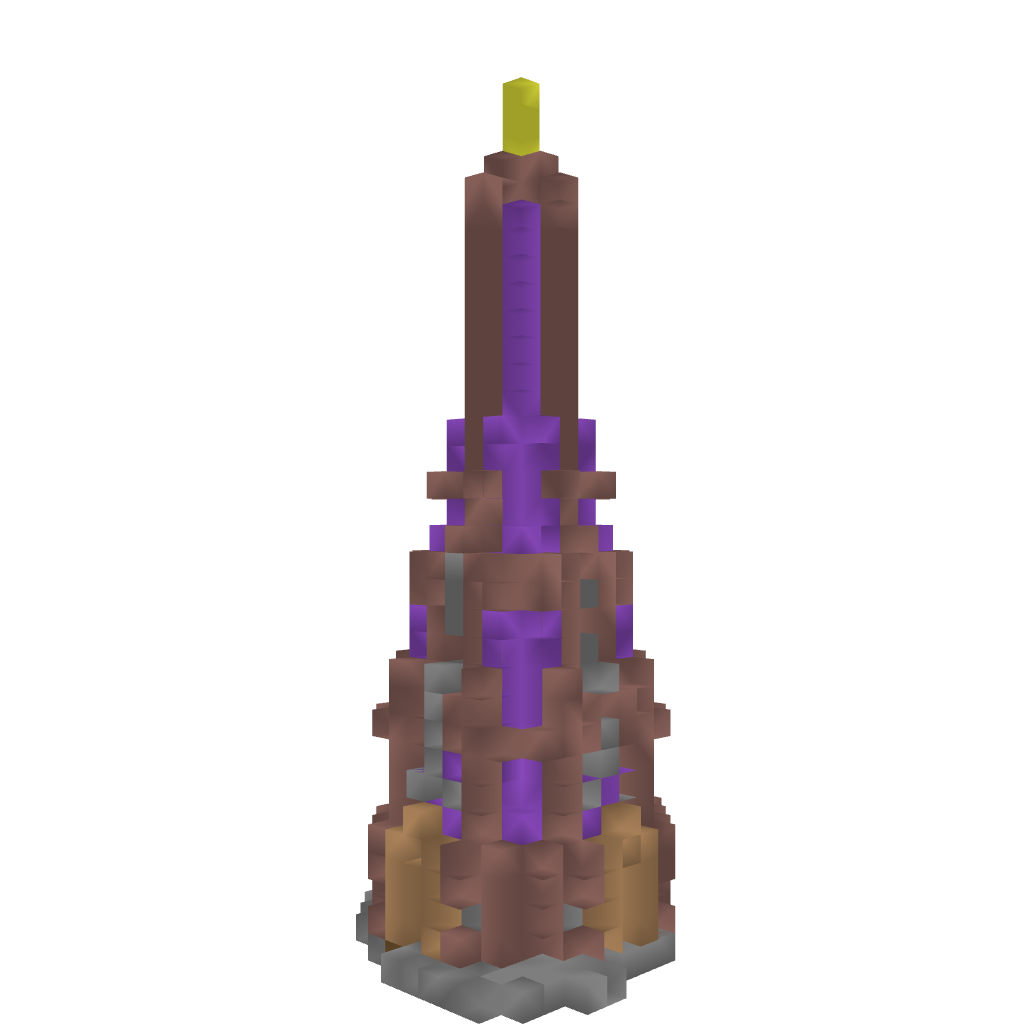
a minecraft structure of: Magician Tower good quality